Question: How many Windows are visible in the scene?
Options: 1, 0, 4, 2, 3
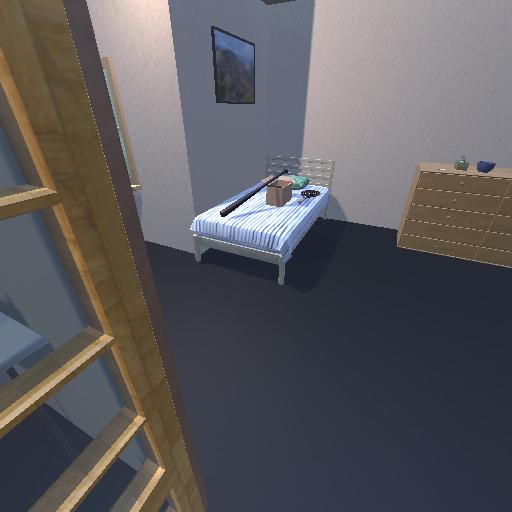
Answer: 1